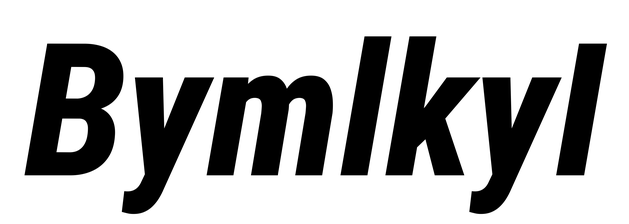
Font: Roboto-Italic_Condensed_ExtraBold_Italic